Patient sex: F
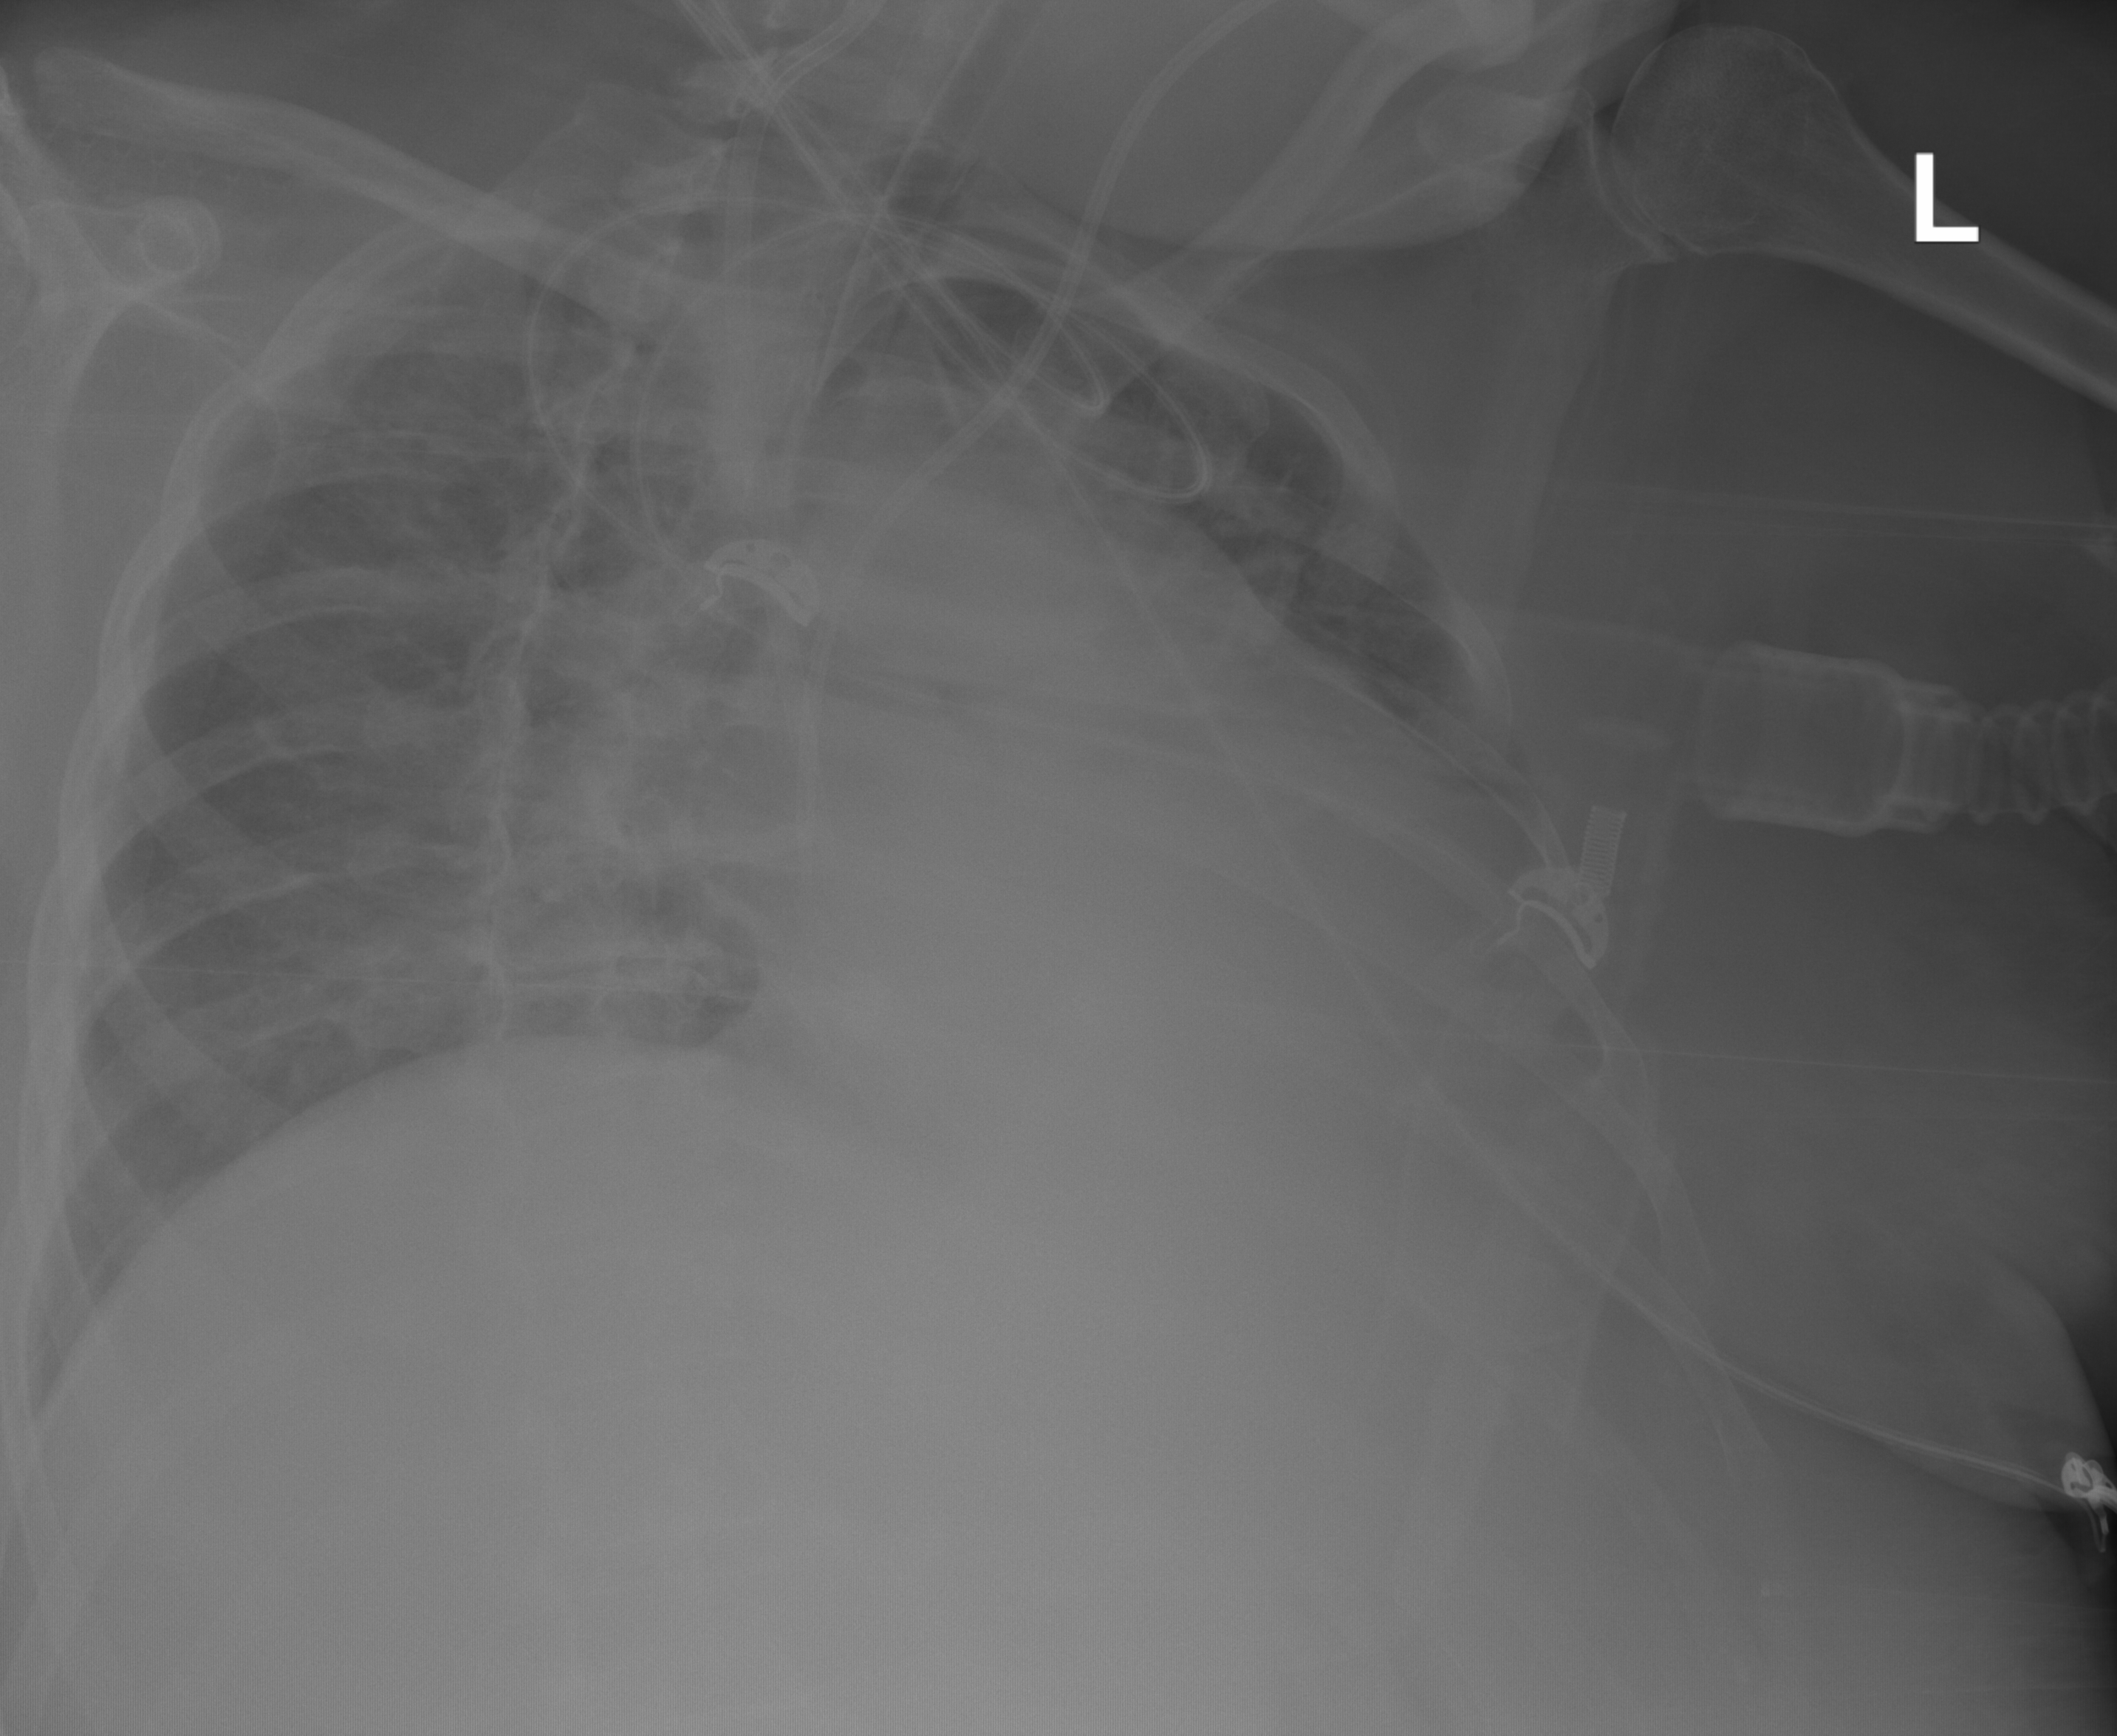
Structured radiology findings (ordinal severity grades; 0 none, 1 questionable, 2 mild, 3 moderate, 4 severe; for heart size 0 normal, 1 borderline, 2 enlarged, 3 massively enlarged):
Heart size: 1
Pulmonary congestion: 0
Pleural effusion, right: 0
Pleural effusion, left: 2
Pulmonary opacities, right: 2
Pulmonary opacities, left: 0
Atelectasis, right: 0
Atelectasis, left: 0